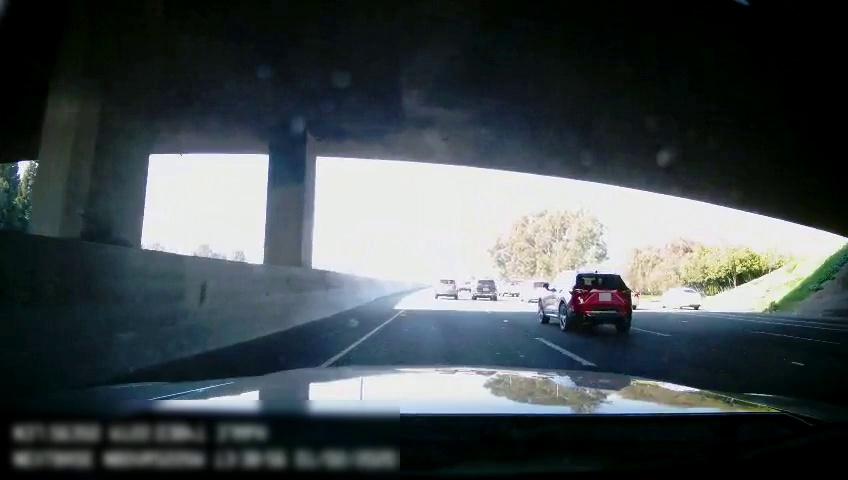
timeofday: Day
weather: Sunny
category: Drivable Space
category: Vehicles | SUV
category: Vehicles | SUV
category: Vehicles | SUV
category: Vehicles | Truck
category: Vehicles | Truck
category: Vehicles | Car
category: Vehicles | Car
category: Vehicles | Car
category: Lanes | Current Lane
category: Lanes | Current Lane
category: Lanes | Alternate Lane
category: Lanes | Alternate Lane
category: Lanes | Alternate Lane